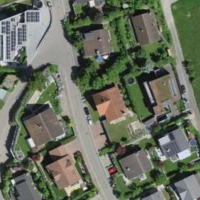
EUNIS habitat code: 55
Species observed at this site:
Euphorbia cyparissias